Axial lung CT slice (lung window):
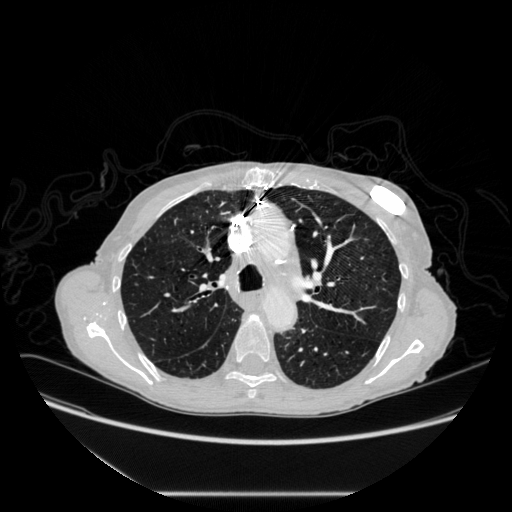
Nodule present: no